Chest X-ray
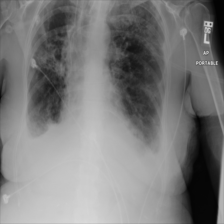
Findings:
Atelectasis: negative
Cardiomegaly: negative
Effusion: negative
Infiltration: negative
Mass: negative
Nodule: negative
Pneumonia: negative
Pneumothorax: negative
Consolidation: negative
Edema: negative
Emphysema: negative
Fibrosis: negative
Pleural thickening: negative
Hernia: negative